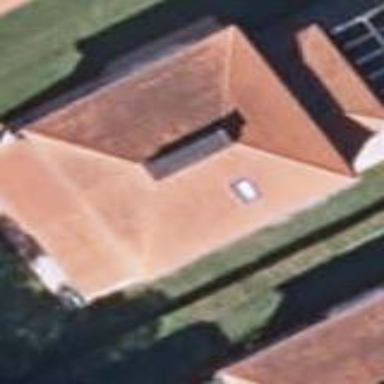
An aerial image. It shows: Simple and straightforward house.